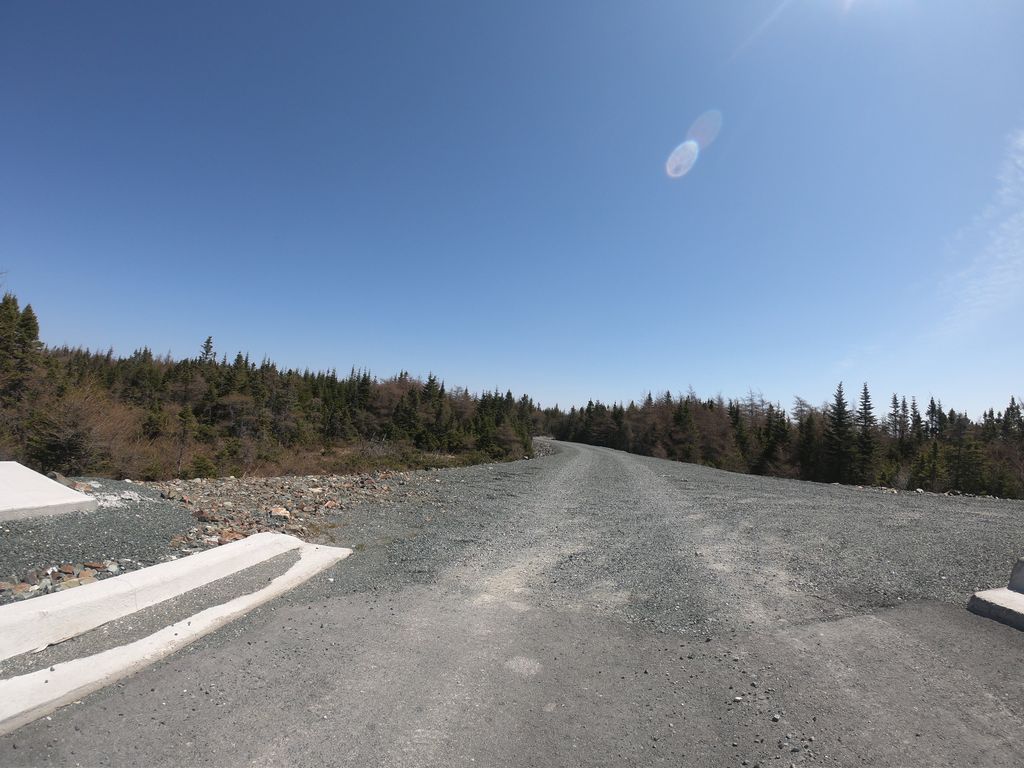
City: st_johns